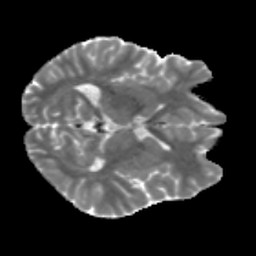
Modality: MD
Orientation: axial
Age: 26
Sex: male
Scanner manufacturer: siemens
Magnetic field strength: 3 T
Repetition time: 3.5 s
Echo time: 0.086 s